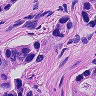
Metastatic tissue present: yes